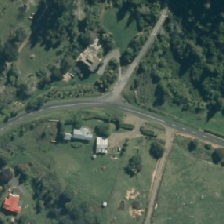
Land cover: urban_build_up